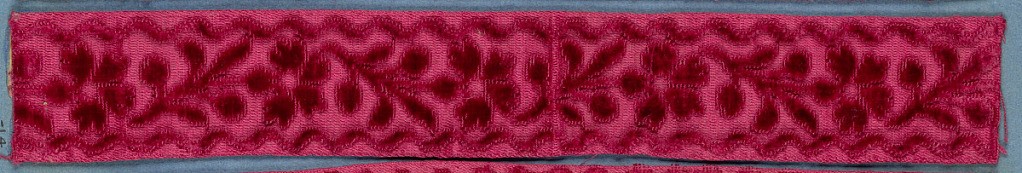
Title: Trimming
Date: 19th century
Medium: silk Technique: cut and uncut supplementary warp pile on satin ground (velvet)
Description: Red trimming fragment with a design of a curving stem with flowers, leaves and buds between wavy borders.